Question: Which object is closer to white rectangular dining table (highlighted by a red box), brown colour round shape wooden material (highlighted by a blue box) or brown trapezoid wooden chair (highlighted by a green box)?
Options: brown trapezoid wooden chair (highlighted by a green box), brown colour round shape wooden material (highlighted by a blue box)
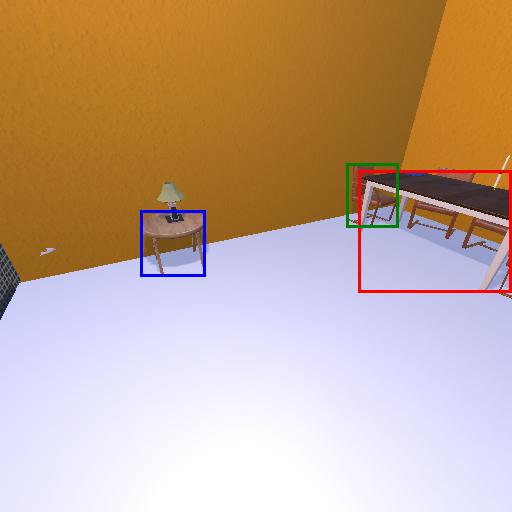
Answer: brown trapezoid wooden chair (highlighted by a green box)